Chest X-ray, PA view. Patient: 54 years old, sex F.
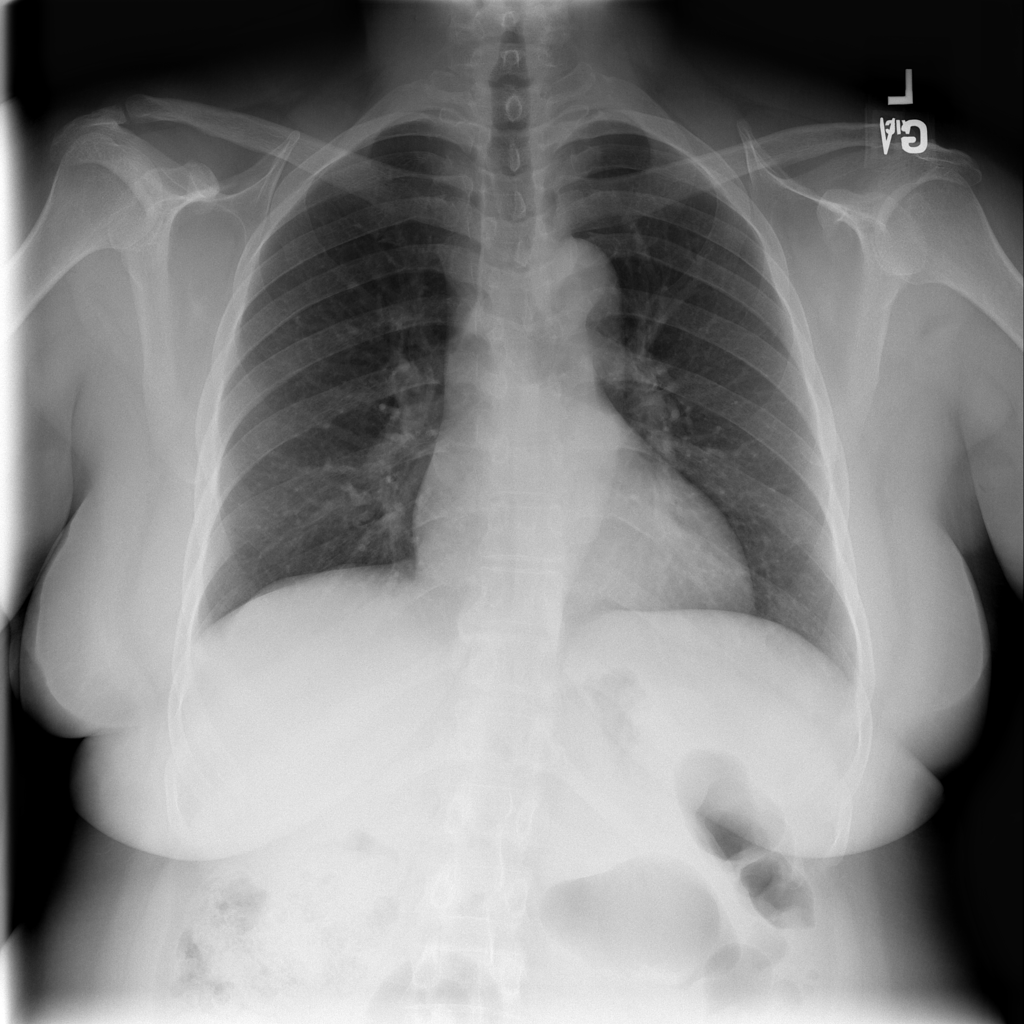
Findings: No Finding